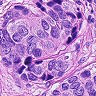
Metastatic tissue present: yes